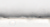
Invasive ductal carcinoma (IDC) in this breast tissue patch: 0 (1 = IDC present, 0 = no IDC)